Question: I'm trying to read a file (map.txt) with fopen() and fgetc(), but I'm getting an infinite loop and strange characters as output. I've tried different conditions, different possibilities, and the loop is always infinite, as if EOF did not exist.
I want to create a map-tile basic system with text files (Allegro), and to do so I need to learn how to READ them. So I'm trying to simply read the file and print its contents, character by character.
'''
void TileSystem() {
theBitmap = al_load_bitmap("image.png"); // Ignore it.
float tileX = 0.0; // Ignore it.
float tileY = 0.0; // Ignore it.
float tileXFactor = 0.0; // Ignore it.
float tileYFactor = 0.0; // Ignore it.
al_draw_bitmap( theBitmap, 0, 0, 0 ); // Ignore it.
FILE *map;
map = fopen( "map.txt", "r");
int loopCondition = 1;
int chars;
while ( loopCondition == 1 && ( chars = fgetc( map ) != EOF ) ) {
putchar( chars );
}
}
'''
The content of map.txt is:
'''
1
2
3
4
5
6
7
8
9
'''
And what I get of output is an infinite loop of:
'''
???????????????????????????????????????????????????
???????????????????????????????????????????????????
???????????????????????????????????????????????????...
'''
But what I see on terminal is:

Well, I just need to read all the chars, and the compiler needs to recognize the end of the file correctly.
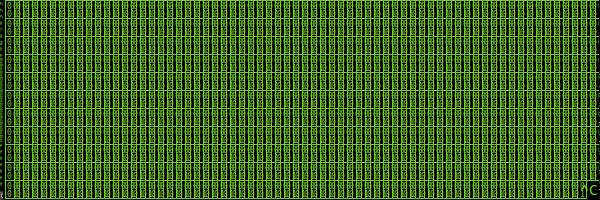
Answer: '''
chars = fgetc( map ) != EOF
'''
should be
'''
(chars = fgetc(map) ) != EOF
'''
This is a complete working example:
'''
#include <stdio.h>
int main() {
FILE *fp = fopen("test.c","rt");
int c;
while ( (c=fgetc(fp))!=EOF) {
putchar(c);
}
}
'''